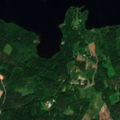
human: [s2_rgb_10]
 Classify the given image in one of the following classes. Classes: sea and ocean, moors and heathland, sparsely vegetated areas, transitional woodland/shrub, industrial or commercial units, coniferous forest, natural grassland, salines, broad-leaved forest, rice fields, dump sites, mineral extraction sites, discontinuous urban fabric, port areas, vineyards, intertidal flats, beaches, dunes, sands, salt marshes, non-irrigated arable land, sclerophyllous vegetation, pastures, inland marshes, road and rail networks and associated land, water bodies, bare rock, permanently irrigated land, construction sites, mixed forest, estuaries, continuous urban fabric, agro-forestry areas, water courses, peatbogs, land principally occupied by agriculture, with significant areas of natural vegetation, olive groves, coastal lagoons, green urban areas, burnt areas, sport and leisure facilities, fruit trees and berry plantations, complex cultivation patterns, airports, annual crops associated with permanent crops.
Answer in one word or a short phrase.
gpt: land principally occupied by agriculture, with significant areas of natural vegetation, broad-leaved forest, coniferous forest, mixed forest, water bodies